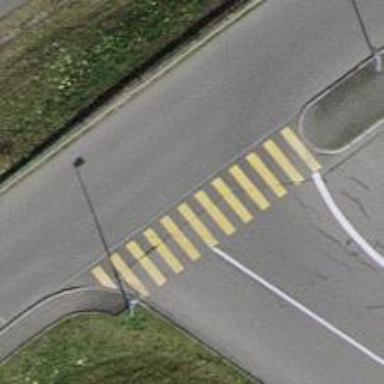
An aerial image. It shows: Marked zebra crossing on the road.